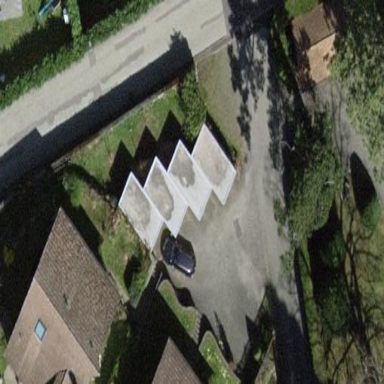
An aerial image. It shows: Group of garages.